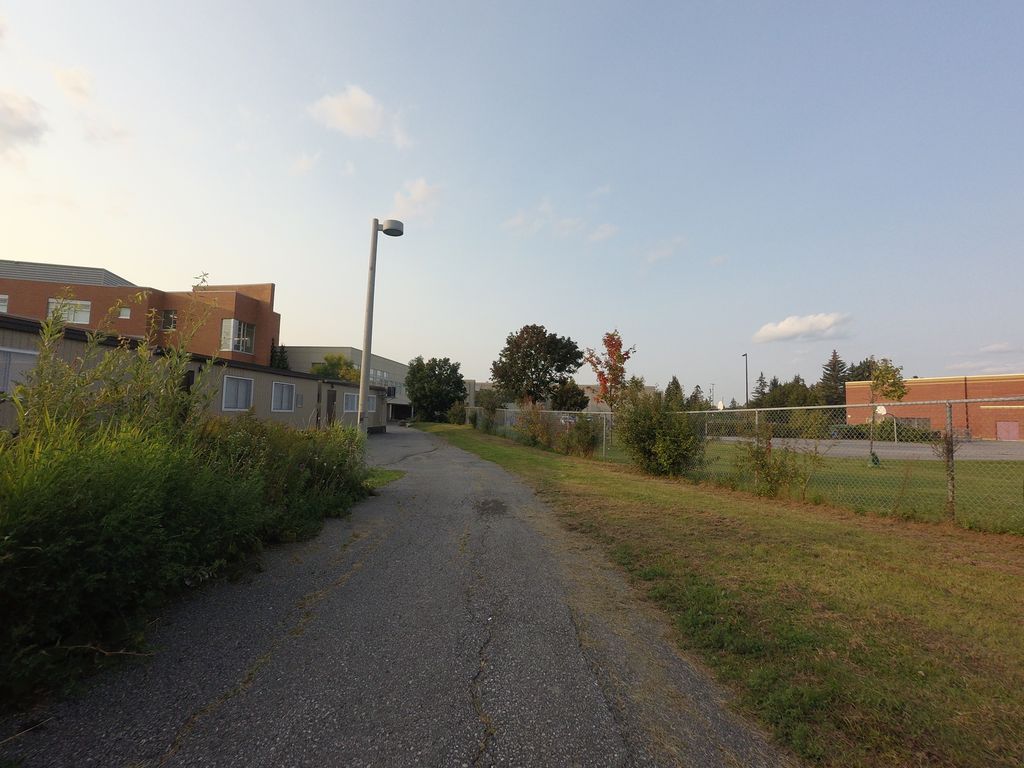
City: ottawa-gatineau